Interaction volume radius: 5 \u00c5
Interaction volume height: 10 \u00c5
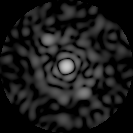
Disorder parameter: 0.7633